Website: crate-barrel
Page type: billing-address
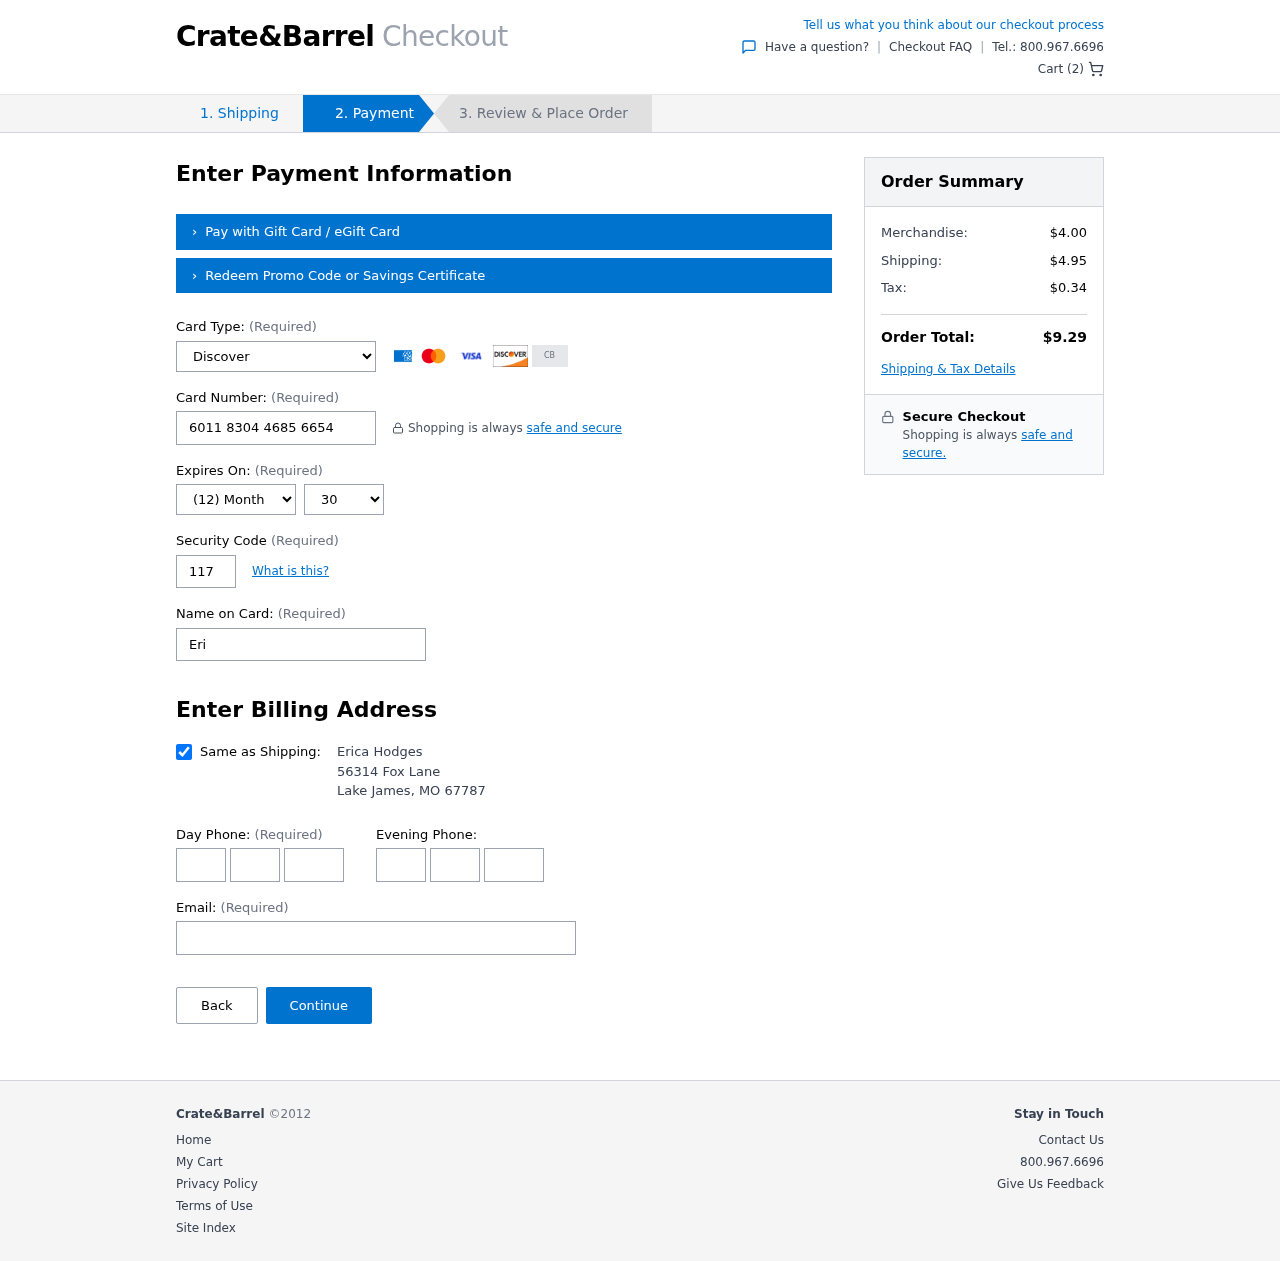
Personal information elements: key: PII_CARD_CVV
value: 117
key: PII_CARD_EXPIRY_MONTH
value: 12
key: PII_CARD_EXPIRY_YEAR
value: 30
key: PII_CARD_NUMBER
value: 6011 8304 4685 6654
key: PII_CARD_TYPE
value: Discover
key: PII_CITY
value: Lake James
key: PII_EMAIL
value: ericahodges@yahoo.com
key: PII_FULLNAME
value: Erica Hodges
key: PII_PHONE_ALT_AREA
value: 925
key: PII_PHONE_ALT_PREFIX
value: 262
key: PII_PHONE_ALT_SUFFIX
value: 6660
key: PII_PHONE_AREA
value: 810
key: PII_PHONE_PREFIX
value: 550
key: PII_PHONE_SUFFIX
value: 8353
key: PII_POSTCODE
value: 67787
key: PII_STATE_ABBR
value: MO
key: PII_STREET
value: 56314 Fox Lane
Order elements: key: ORDER_NUM_ITEMS
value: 2
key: ORDER_SUBTOTAL
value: $4.00
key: ORDER_SHIPPING_COST
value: $4.95
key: ORDER_TAX
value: $0.34
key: ORDER_TOTAL
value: $9.29